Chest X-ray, PA view. Patient: 57 years old, sex M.
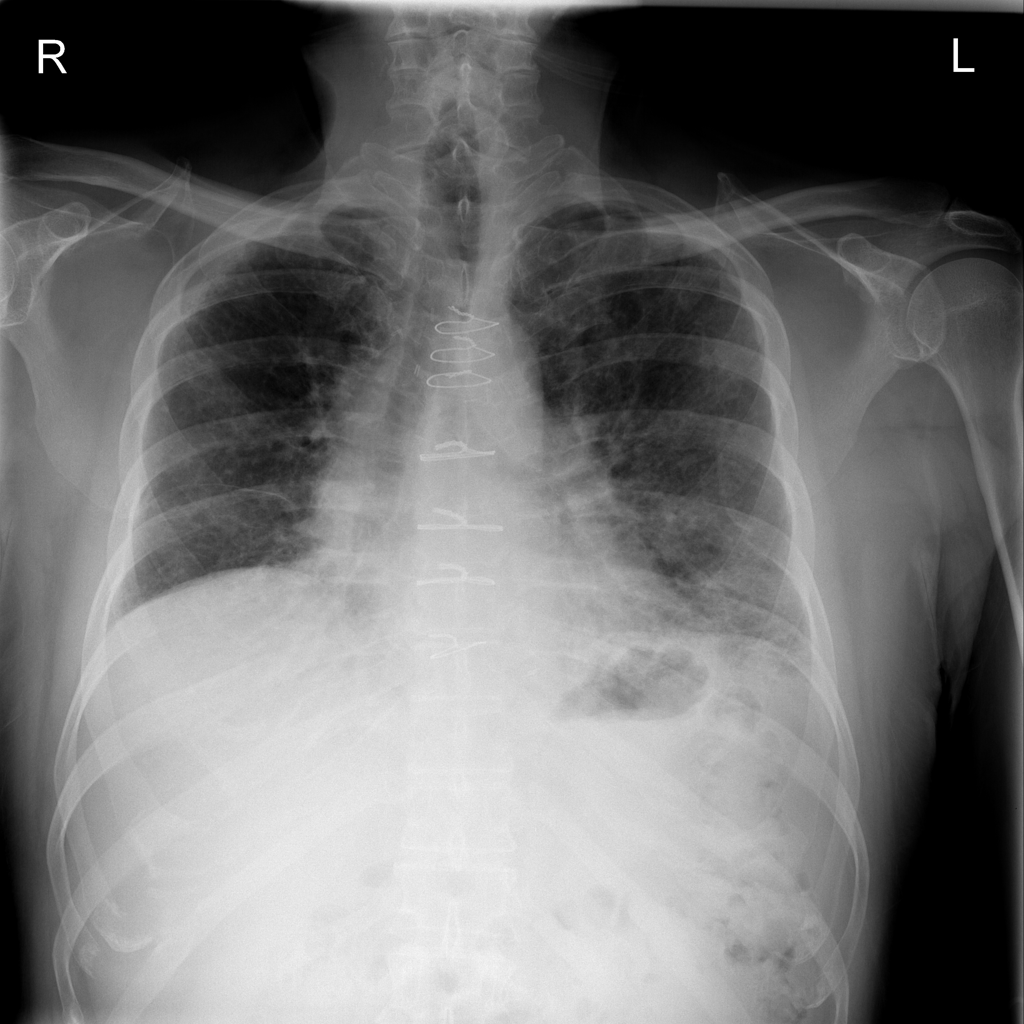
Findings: No Finding